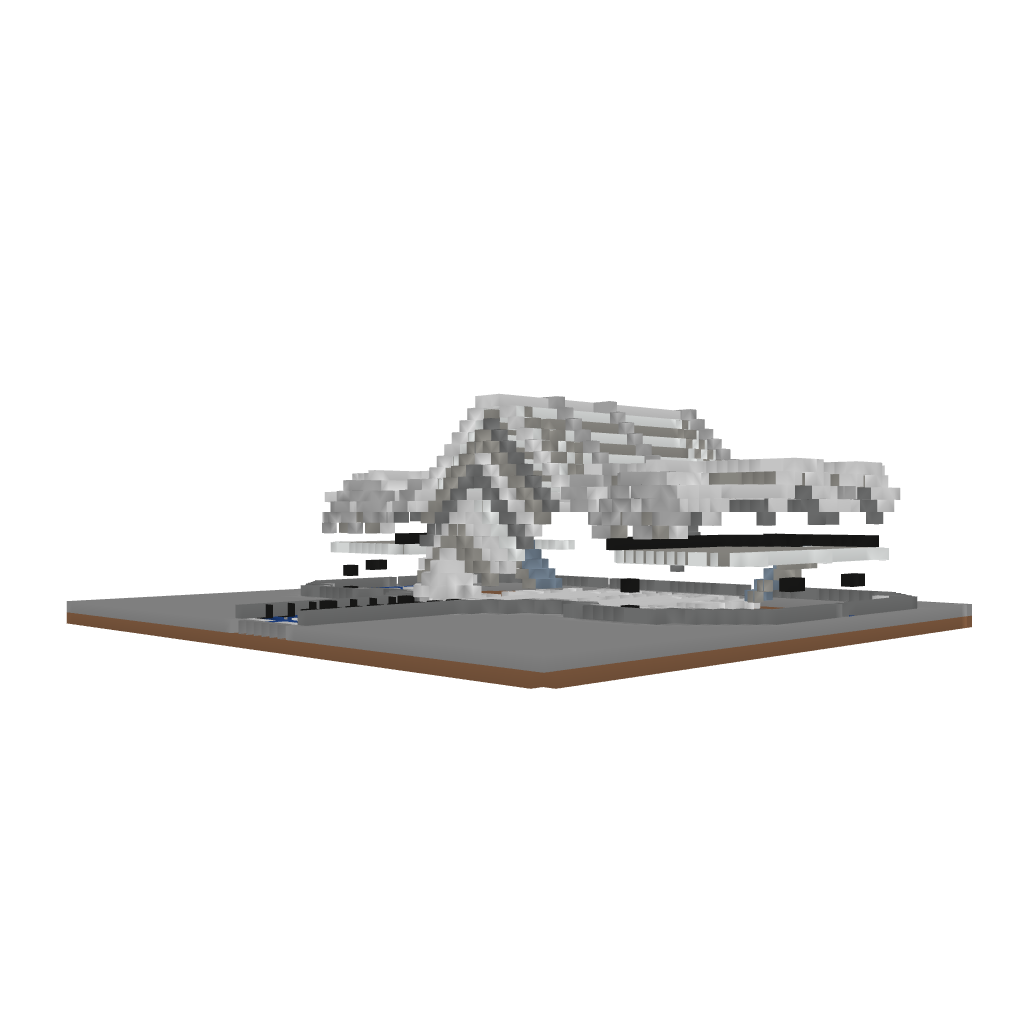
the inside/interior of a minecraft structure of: Ellipsis